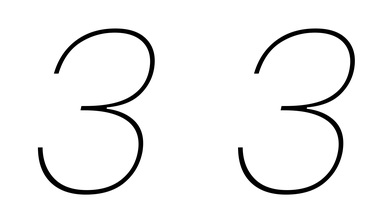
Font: Poppins-ThinItalic